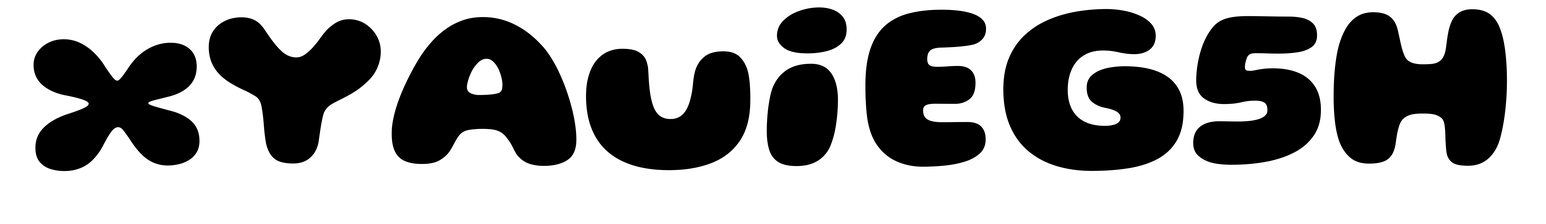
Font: Gluten_ExtraBold